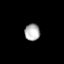
Tissue: lung
Cell type: Myeloid cells
Senescence score: 0.5868
Nuclear area (px): 250
Mean DAPI intensity: 177.832